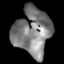
Tissue: skin
Cell type: Epithelial cells
Senescence score: 0.2749
Nuclear area (px): 1674
Mean DAPI intensity: 127.044